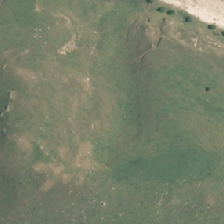
Land cover: high_producing_grassland